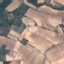
Land use / land cover: PermanentCrop